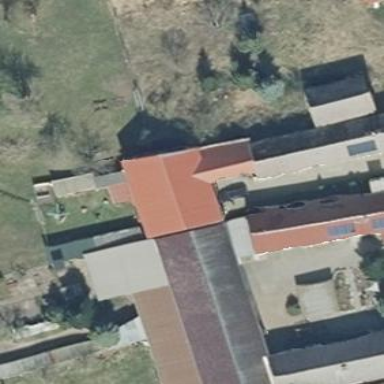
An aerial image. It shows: Gabled building with red roof made of roof tiles.